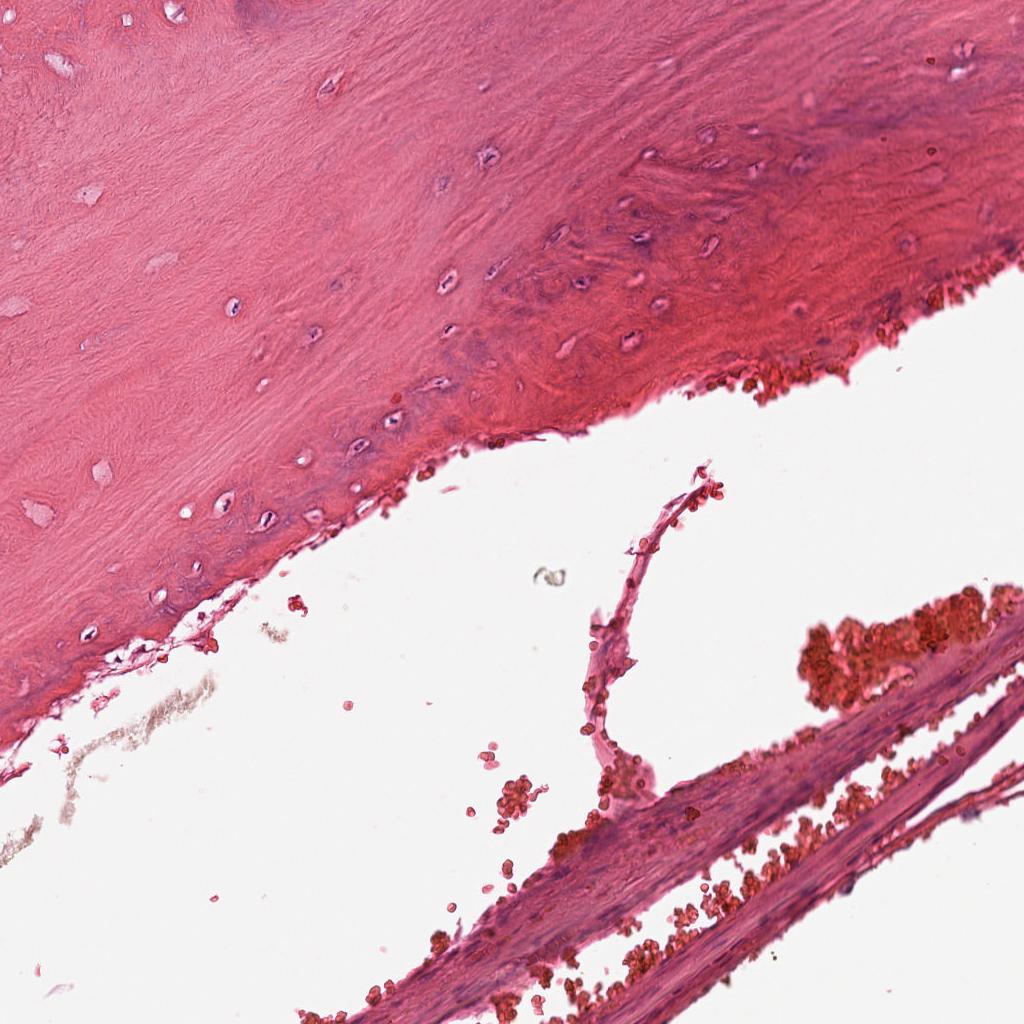
Label: Non-Tumor